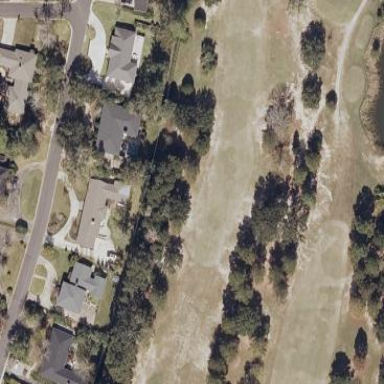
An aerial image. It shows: Golf fairway surrounded by grass.